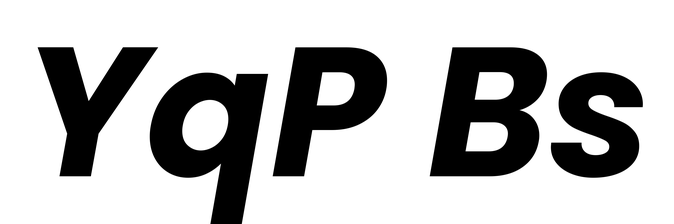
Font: Poppins-BoldItalic